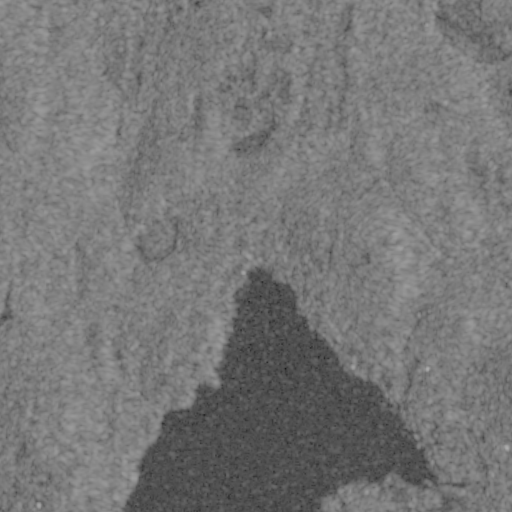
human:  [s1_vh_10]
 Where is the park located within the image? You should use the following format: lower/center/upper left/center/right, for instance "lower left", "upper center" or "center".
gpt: The park is located in the lower right of the image.
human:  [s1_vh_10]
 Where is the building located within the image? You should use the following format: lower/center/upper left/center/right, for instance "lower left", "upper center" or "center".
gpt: There is no building in the image.

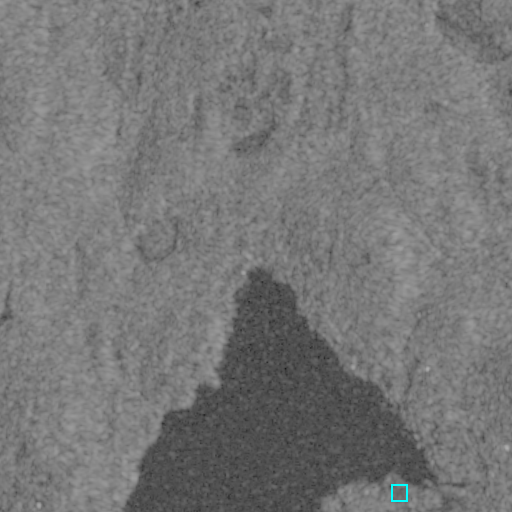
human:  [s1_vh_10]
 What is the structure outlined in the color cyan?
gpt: The structure outlined in cyan is a building.
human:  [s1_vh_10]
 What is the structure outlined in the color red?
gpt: There is no red outline.